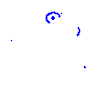
Particle: proton